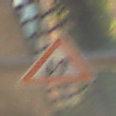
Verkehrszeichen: Gegenverkehr
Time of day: Midday
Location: Outdoor (Urban)
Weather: Clear
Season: NotSpecified
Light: Natural